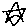
Label: star